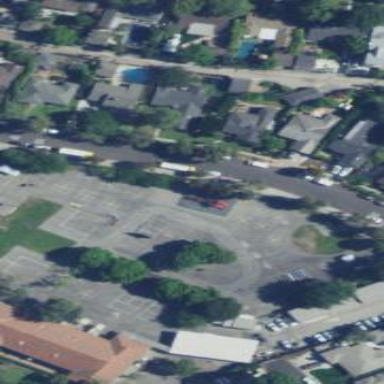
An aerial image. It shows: Asphalt schoolyard for leisure land.